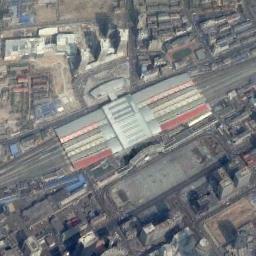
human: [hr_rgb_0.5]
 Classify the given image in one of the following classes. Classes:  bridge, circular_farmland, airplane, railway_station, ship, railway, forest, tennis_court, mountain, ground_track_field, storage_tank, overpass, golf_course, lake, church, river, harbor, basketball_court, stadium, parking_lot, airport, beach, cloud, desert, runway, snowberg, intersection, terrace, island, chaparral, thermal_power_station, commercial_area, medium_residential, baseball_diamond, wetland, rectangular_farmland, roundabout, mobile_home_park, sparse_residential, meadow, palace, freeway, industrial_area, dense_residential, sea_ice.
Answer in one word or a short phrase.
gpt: railway_station